Question: I have a custom view that I would like to use in Interface Builder. It's setup like the following:
'''
-(id)initWithCoder:(NSCoder *)aDecoder {
self = [super initWithCoder:aDecoder];
if (self) {
[self initialize];
}
return self;
}
-(void)initialize {
....
}
- (id)initWithFrame:(CGRect)frame {
self = [super initWithFrame:frame];
if (self) {
[self initialize];
}
return self;
}
- (void)layoutSubviews {
[super layoutSubviews];
...frame stuff
}
'''
but when I use the class in interface builder it is not receiving the frame, just it's bounds. Meaning the origin stays at 0,0 but the width/height do get set correctly. If anyone can point out whats wrong I would be very greatful.
Just spotted this in IB:

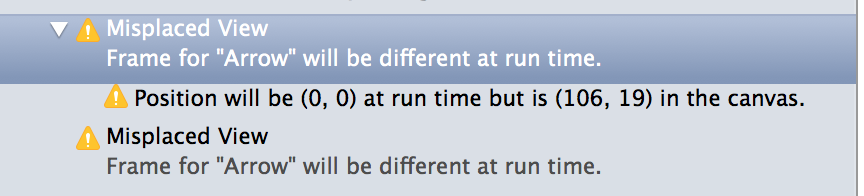
Answer: Override '- (void)awakeFromNib;' for your custom view. At that point, your frame should be setup.